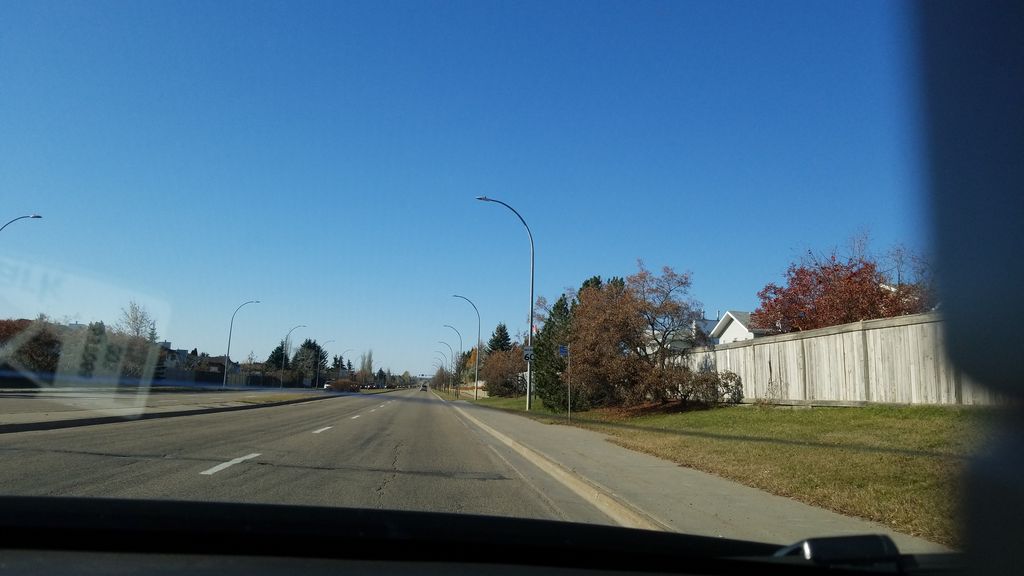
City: edmonton